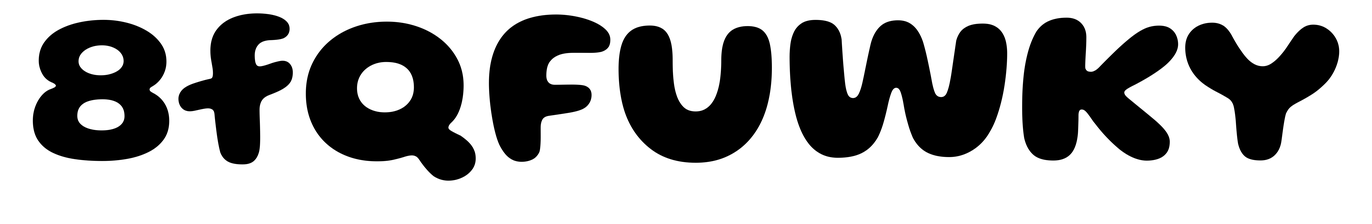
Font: Gluten_Bold